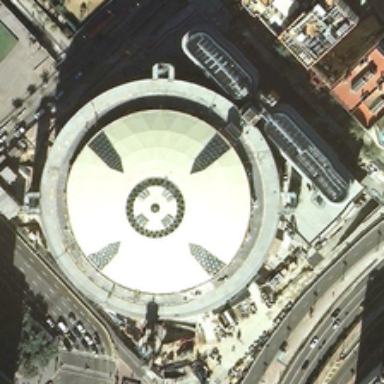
Several buildings and roads are around a white circle center building .